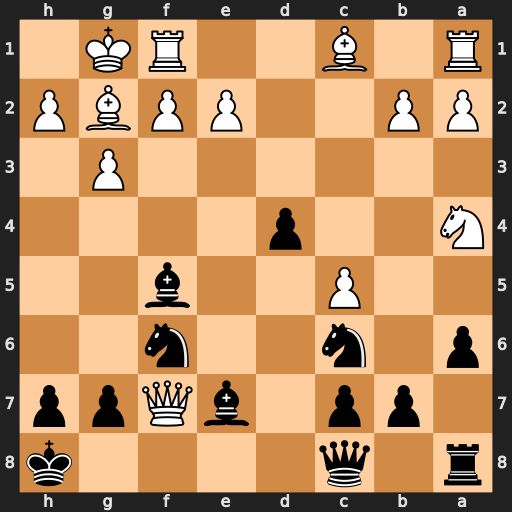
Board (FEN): r1q4k/1pp1bQpp/p1n2n2/2P2b2/N2p4/6P1/PP2PPBP/R1B2RK1
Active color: b
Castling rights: -
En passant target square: -
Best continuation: Be6 Qxe6 Qxe6